Interaction volume radius: 5 \u00c5
Interaction volume height: 30 \u00c5
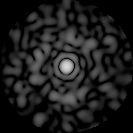
Disorder parameter: 0.8167